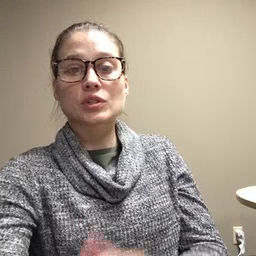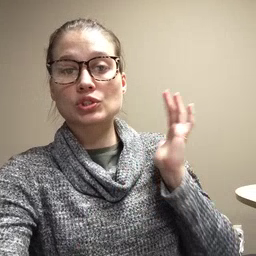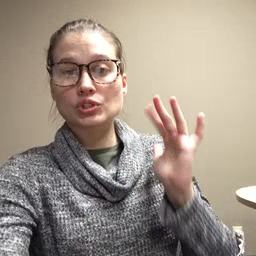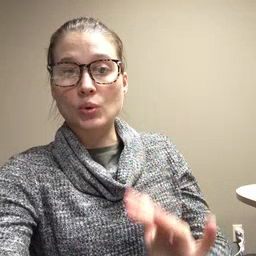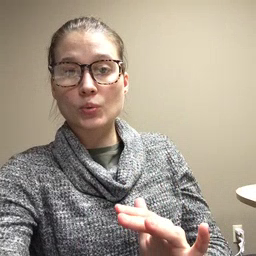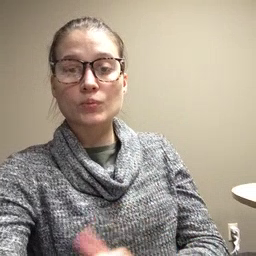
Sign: snow